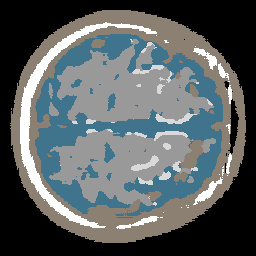
Label: no_lesion